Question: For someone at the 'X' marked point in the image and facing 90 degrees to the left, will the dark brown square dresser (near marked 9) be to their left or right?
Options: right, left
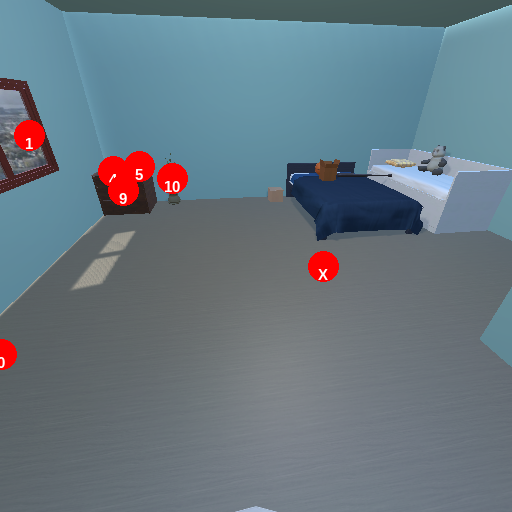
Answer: right